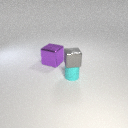
small gray metal cube above small cyan rubber cylinder